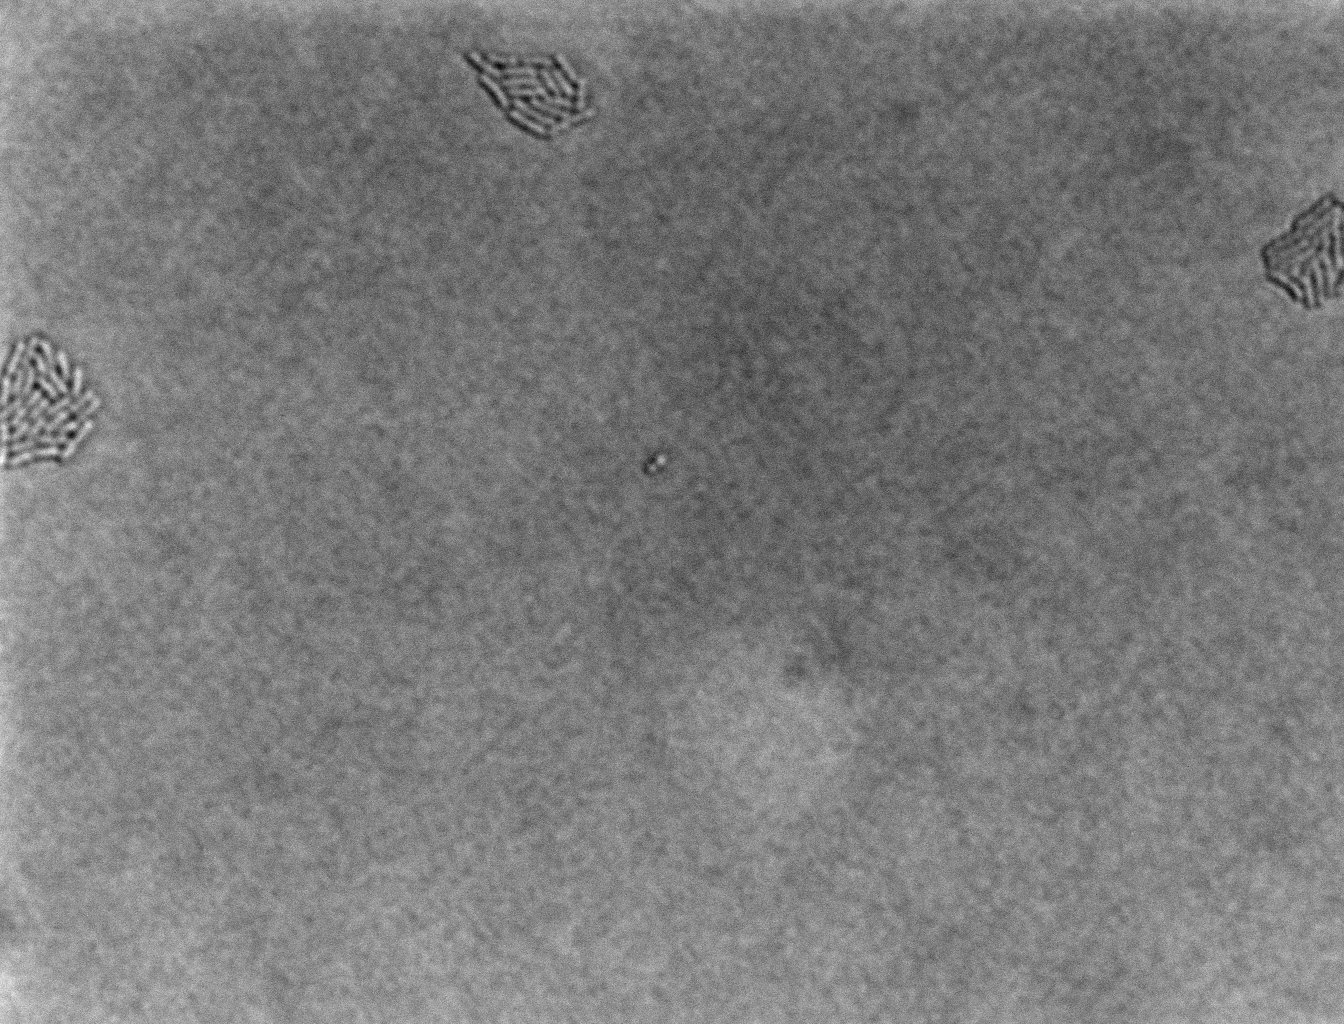
Brightfield microscopy, 60x objective, 3 h incubation